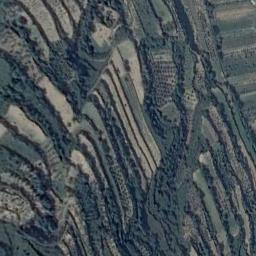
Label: terrace